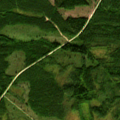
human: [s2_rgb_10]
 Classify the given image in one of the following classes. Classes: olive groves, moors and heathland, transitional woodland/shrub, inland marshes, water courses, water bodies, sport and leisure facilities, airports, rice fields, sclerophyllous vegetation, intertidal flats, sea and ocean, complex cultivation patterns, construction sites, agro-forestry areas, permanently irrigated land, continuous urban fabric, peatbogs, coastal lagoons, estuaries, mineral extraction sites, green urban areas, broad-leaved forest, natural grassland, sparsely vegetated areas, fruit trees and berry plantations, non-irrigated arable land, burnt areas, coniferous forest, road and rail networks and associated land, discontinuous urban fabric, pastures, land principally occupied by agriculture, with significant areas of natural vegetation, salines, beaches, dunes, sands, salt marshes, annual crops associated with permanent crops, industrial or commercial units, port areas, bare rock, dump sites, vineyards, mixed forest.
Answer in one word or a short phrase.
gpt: coniferous forest, mixed forest, transitional woodland/shrub